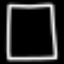
Label: square